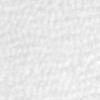
Label: no_change